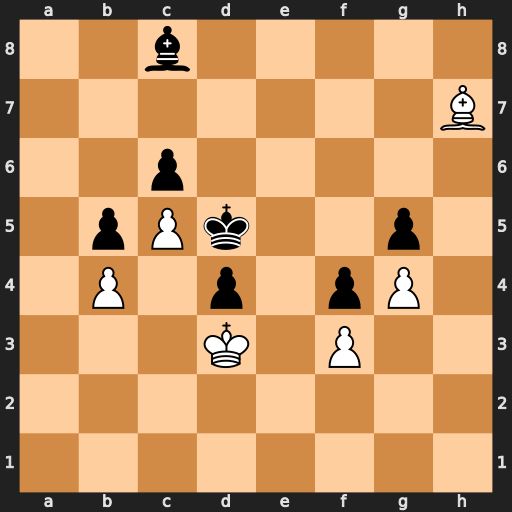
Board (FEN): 2b5/7B/2p5/1pPk2p1/1P1p1pP1/3K1P2/8/8
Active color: w
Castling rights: -
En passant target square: -
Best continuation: Be4+ Ke5 Bxc6 Be6 Bxb5 Bd5 Ke2